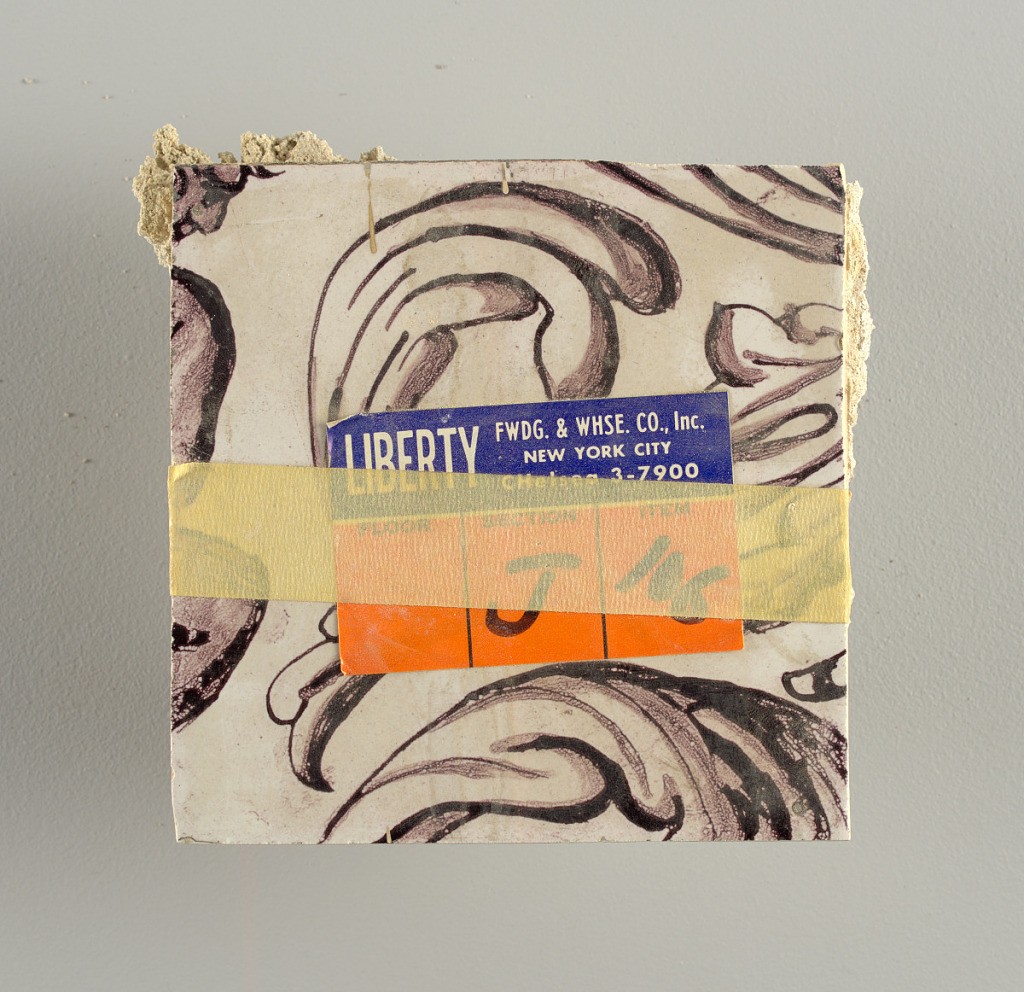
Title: Wall facing
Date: ca. 1725
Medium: tin-glazed earthenware, underglaze
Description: Two vertical rectangles, twenty-three tiles high.  A) Nine tiles wide at top; seven tiles wide at bottom.  B) Ten and one-half tiles wide.

Arabesque design of foliage.  A) with centered figure of Justice under a canopy.  B) with centered urn.